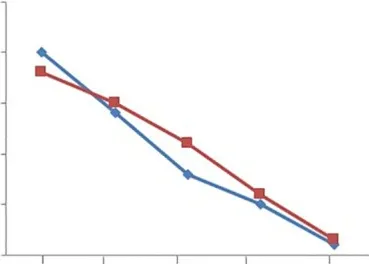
Effects of increasing doses of midostaurin on the clonogenic capacity of primary BM and PBL cells carrying the reported FLT3 deletion (c.1770_1784del15; p. Phe590_Arg595delinsLeu).
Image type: pathology (masson_trichrome)